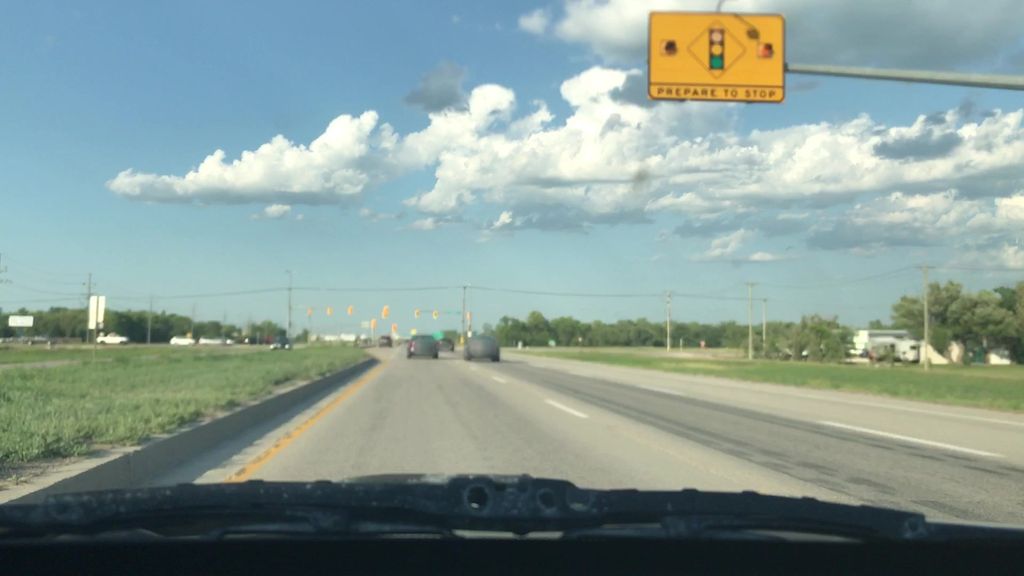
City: winnipeg